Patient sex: F
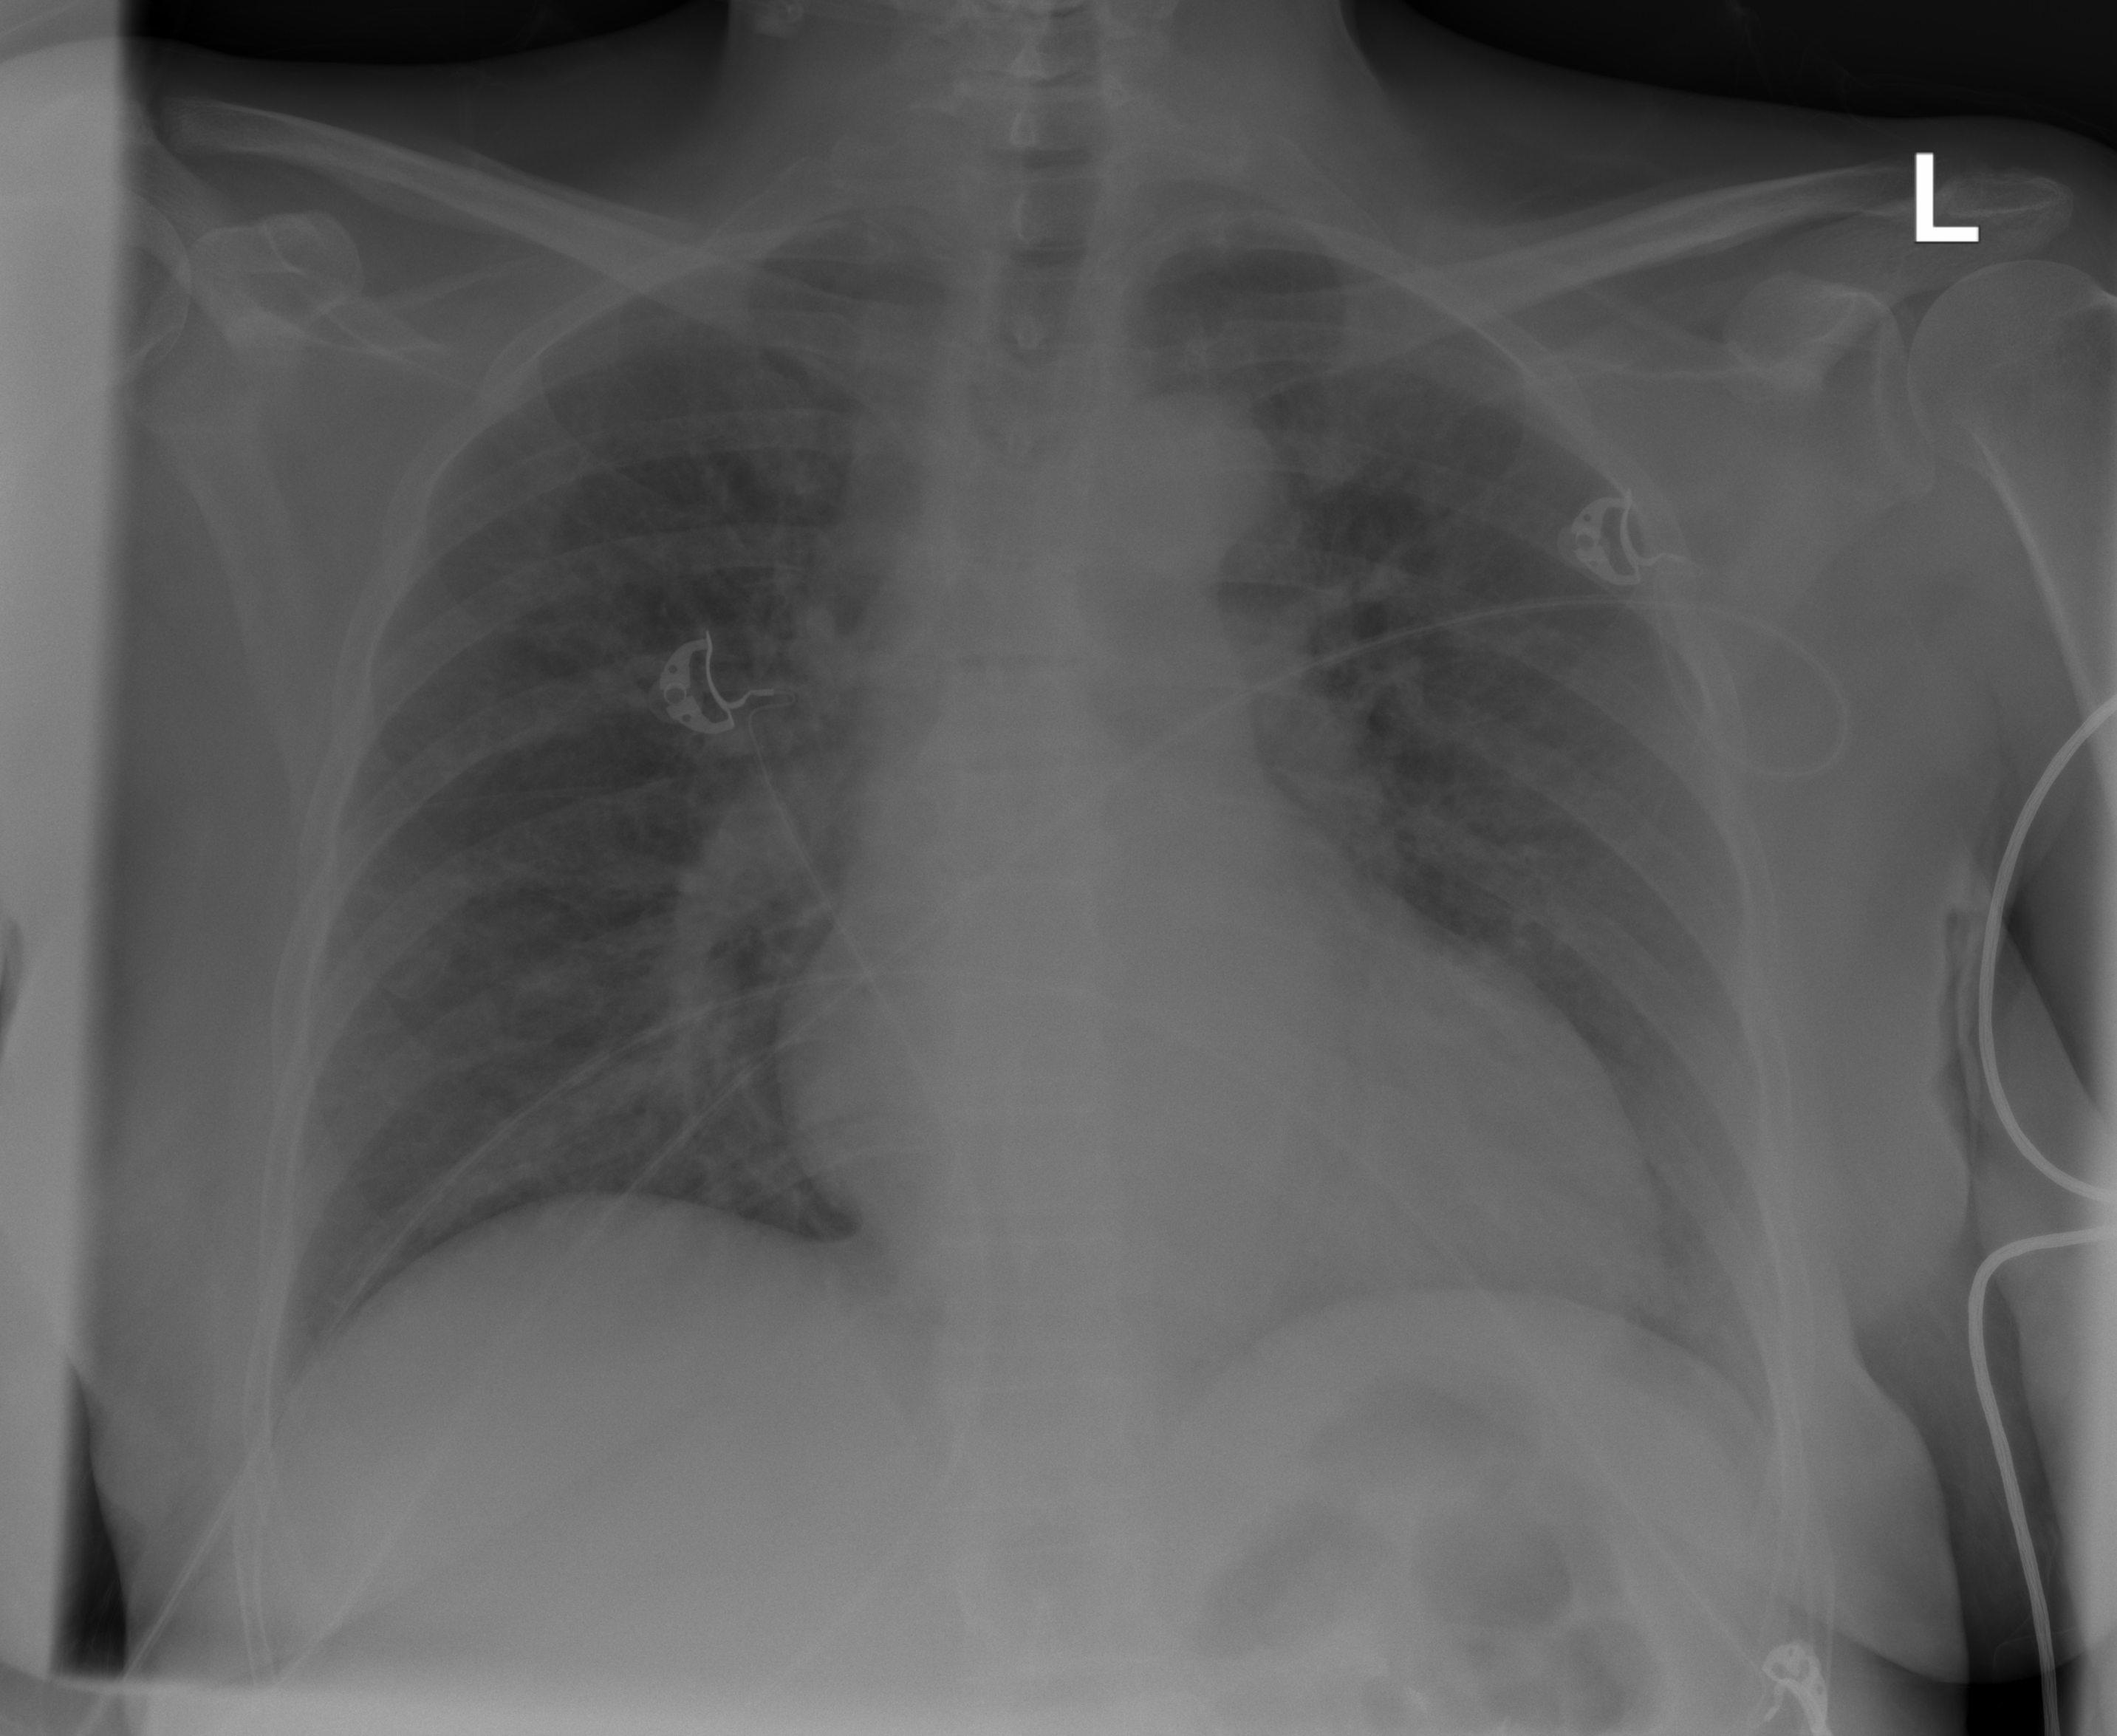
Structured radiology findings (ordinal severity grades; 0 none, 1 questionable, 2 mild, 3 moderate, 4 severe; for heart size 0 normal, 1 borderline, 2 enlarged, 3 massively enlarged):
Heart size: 1
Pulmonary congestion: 2
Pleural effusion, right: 0
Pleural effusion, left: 0
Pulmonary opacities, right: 1
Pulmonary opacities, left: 0
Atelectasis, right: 0
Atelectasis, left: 0